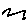
Label: zigzag